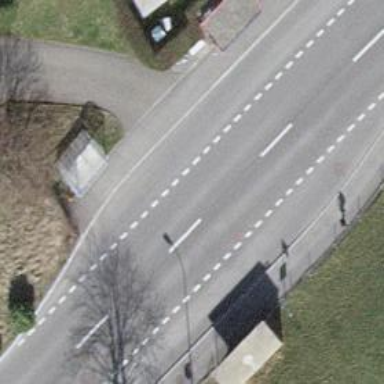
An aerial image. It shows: Public transport stop position.